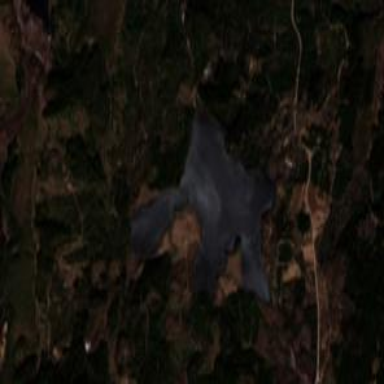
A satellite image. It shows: Lake with natural water.